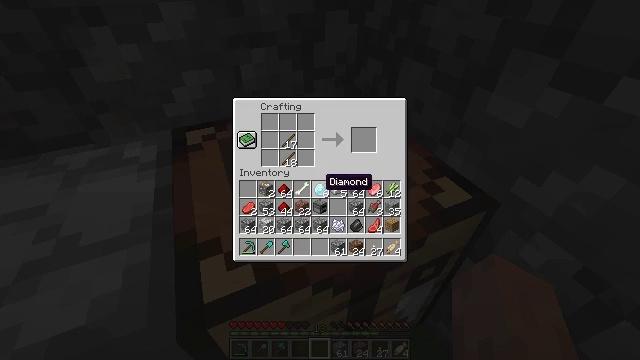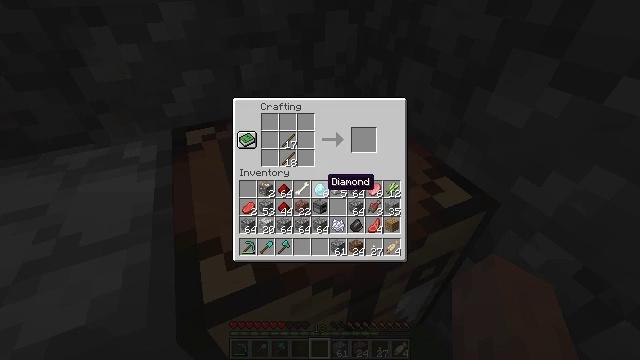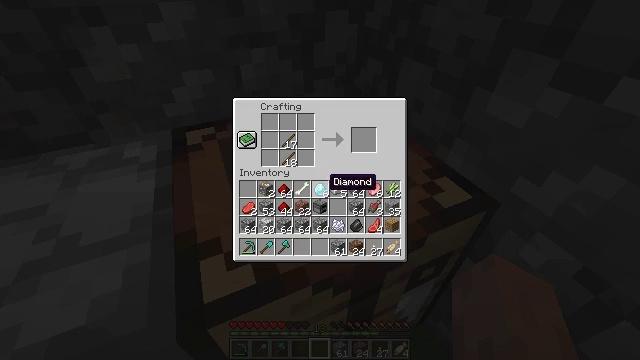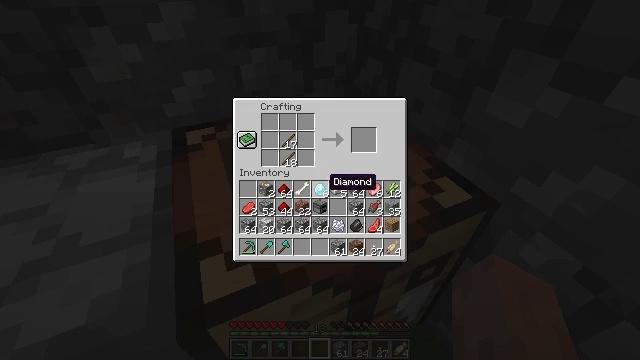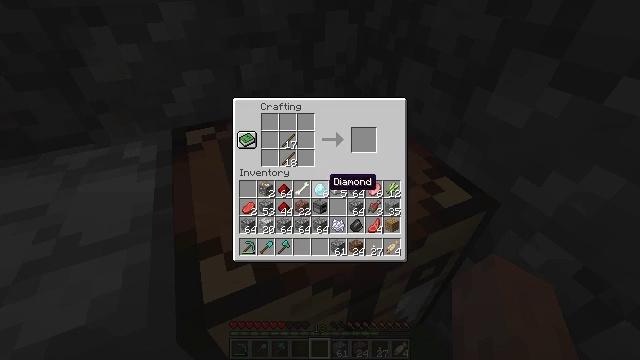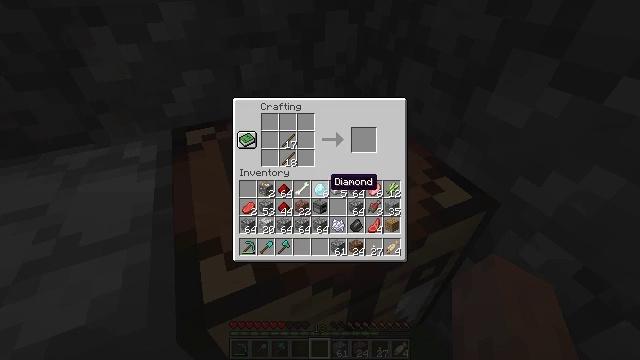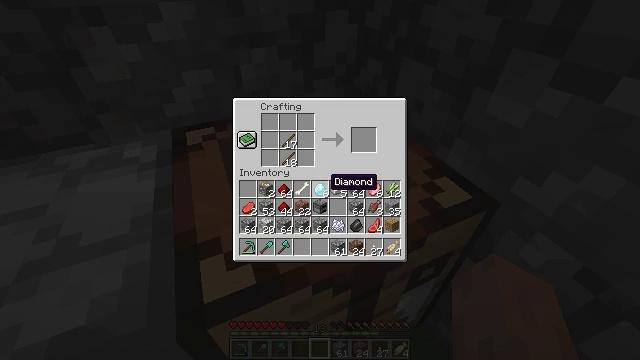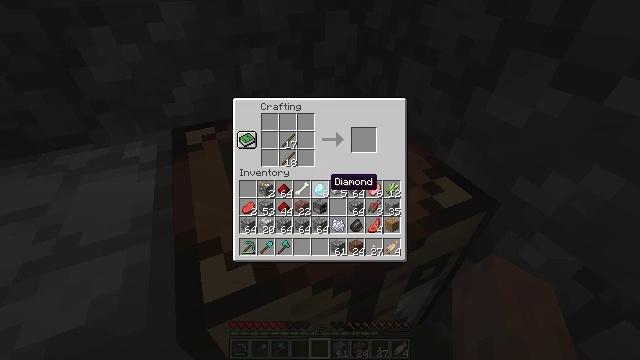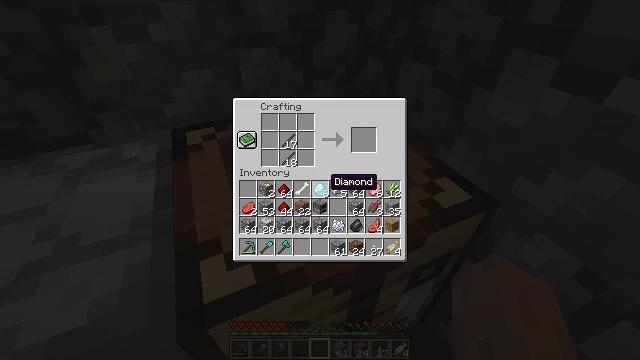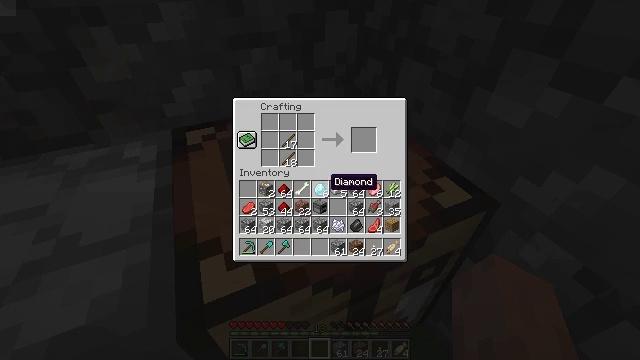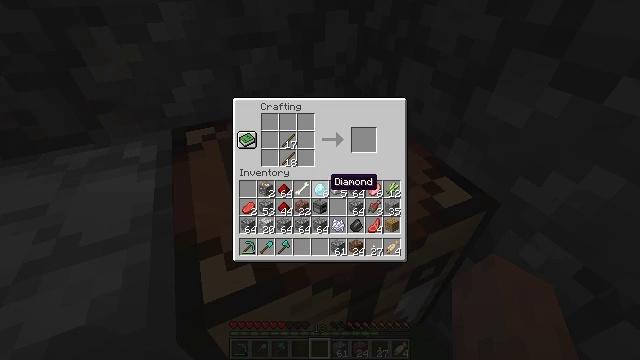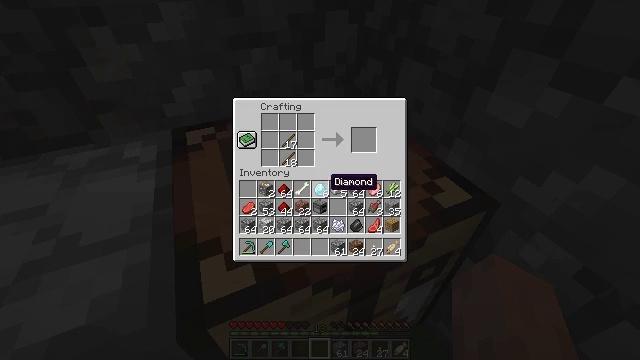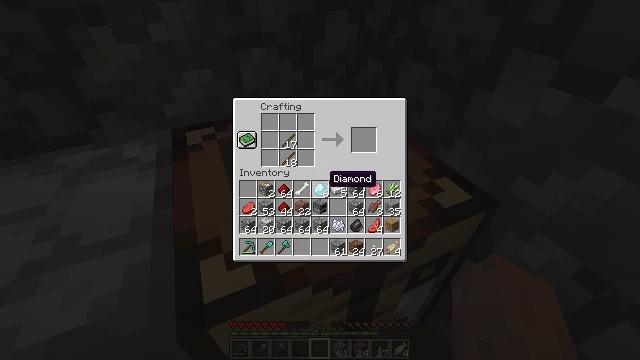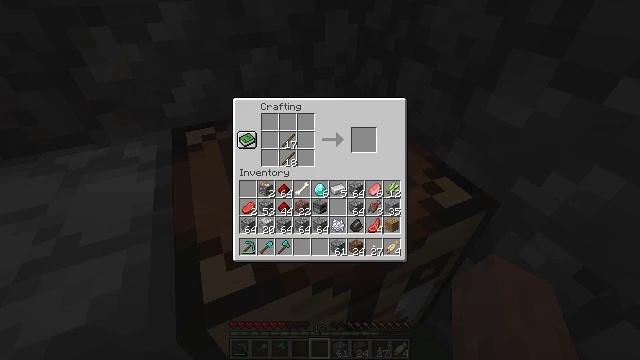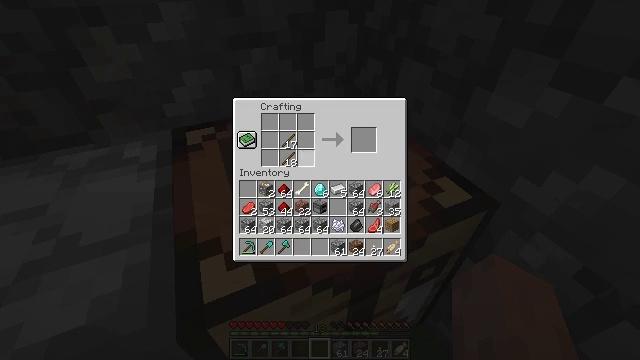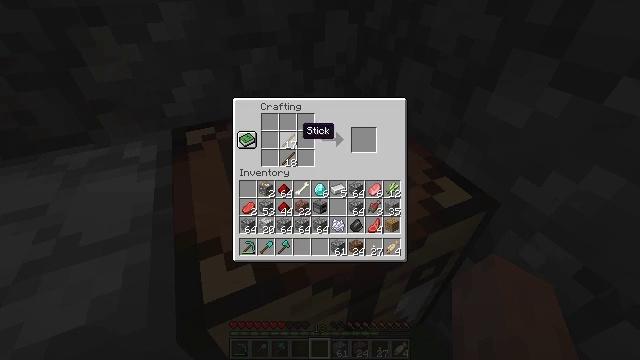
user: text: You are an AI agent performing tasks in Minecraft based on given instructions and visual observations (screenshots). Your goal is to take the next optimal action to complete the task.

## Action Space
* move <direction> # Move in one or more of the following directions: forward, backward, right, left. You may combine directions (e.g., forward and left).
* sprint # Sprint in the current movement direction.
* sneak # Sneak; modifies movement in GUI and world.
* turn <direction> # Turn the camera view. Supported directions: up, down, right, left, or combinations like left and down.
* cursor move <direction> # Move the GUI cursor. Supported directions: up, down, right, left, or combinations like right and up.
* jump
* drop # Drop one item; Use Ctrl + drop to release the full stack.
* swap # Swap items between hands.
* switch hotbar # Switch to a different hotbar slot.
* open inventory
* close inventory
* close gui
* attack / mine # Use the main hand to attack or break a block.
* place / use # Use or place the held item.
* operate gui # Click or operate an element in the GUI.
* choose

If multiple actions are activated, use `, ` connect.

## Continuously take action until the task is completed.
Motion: motion action
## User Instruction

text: Prepare materials to craft a diamond sword.
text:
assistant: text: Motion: no_op
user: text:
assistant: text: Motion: no_op
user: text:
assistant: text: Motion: no_op
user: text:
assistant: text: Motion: no_op
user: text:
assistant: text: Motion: no_op
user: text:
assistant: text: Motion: no_op
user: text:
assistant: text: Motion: no_op
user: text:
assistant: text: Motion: no_op
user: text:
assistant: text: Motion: no_op
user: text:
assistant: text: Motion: no_op
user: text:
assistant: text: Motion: no_op
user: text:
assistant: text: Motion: no_op
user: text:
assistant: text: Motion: cursor move left and up
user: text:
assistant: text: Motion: cursor move left and up
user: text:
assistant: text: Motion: cursor move up
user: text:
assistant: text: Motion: no_op
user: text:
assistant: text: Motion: no_op
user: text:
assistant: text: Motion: no_op
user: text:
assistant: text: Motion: no_op
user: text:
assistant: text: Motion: no_op
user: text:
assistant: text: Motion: no_op
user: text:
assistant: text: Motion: no_op
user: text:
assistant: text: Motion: operate gui
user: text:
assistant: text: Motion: operate gui
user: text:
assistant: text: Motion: no_op
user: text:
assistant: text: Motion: cursor move down
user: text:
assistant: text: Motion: cursor move down
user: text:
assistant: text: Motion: no_op
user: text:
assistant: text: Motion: operate gui
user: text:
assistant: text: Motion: operate gui